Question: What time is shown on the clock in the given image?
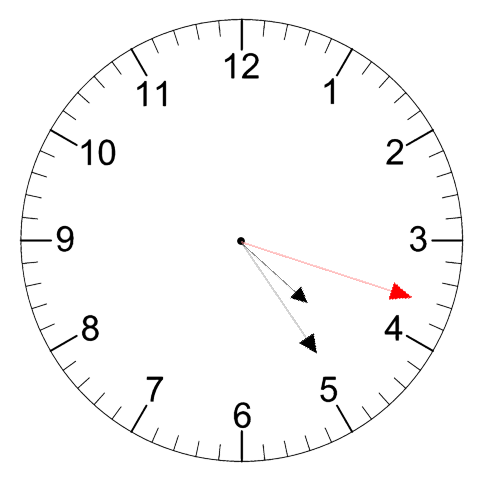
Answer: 04:24:18